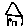
Label: house